Question: I want to create a shape that is divided into four triangle parts. How can I do that?

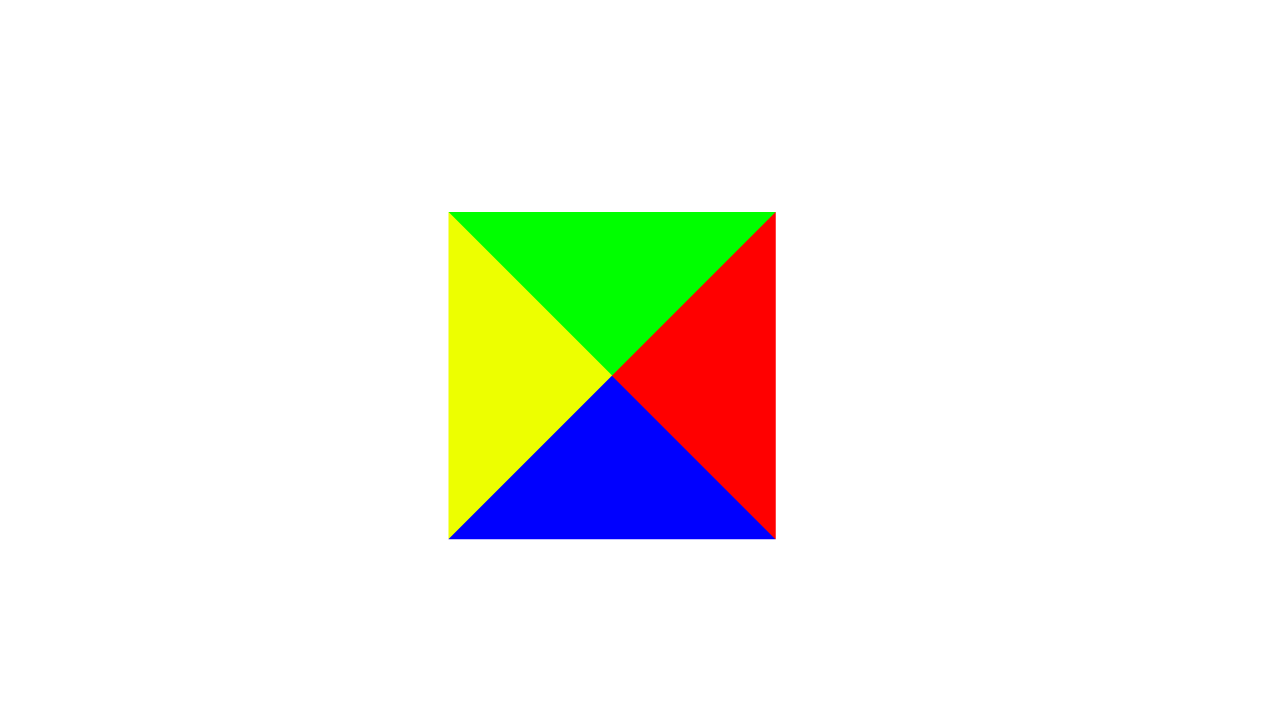
Answer: You can play around with the coordinates in order to get the exact shape you want, but this is what you want to do:
'''
import javafx.application.Application;
import javafx.scene.Group;
import javafx.scene.Scene;
import javafx.scene.shape.Polygon;
import javafx.stage.Stage;
public class Main extends Application {
public void start(Stage stage) {
Group root = new Group();
Scene scene = new Scene(root, 50, 100);
stage.setScene(scene);
Group g = new Group();
Polygon polygon1 = new Polygon();
polygon1.getPoints().addAll(new Double[]{
0.0, 0.0,
25.0, 25.0,
50.0, 0.0 });
polygon1.setFill(javafx.scene.paint.Color.GREEN);
Polygon polygon2 = new Polygon();
polygon2.getPoints().addAll(new Double[]{
0.0, 0.0,
25.0, 25.0,
0.0, 50.0 });
polygon2.setFill(javafx.scene.paint.Color.YELLOW);
Polygon polygon3 = new Polygon();
polygon3.getPoints().addAll(new Double[]{
50.0, 50.0,
25.0, 25.0,
0.0, 50.0 });
polygon3.setFill(javafx.scene.paint.Color.BLUE);
Polygon polygon4 = new Polygon();
polygon4.getPoints().addAll(new Double[]{
50.0, 0.0,
25.0, 25.0,
50.0, 50.0 });
polygon4.setFill(javafx.scene.paint.Color.RED);
g.getChildren().addAll(polygon1, polygon2, polygon3, polygon4);
scene.setRoot(g);
stage.show();
}
public static void main(String[] args) {
launch(args);
}
}
'''